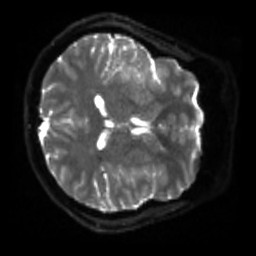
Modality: sbref
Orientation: axial
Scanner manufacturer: siemens
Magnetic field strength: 3 T
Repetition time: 4 s
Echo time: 0.0594 s